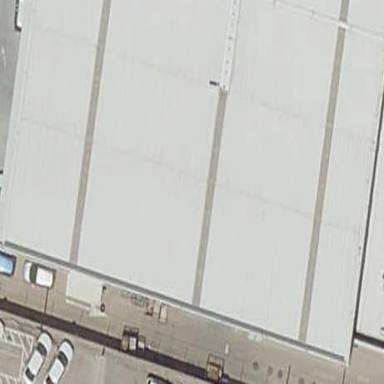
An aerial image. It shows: Building housing car shop.